The image is the raw time-domain waveform of a rolling-element bearing's vibration signal. Based on the visible evidence, which condition applies: normal, inner_race, outer_race, ball?
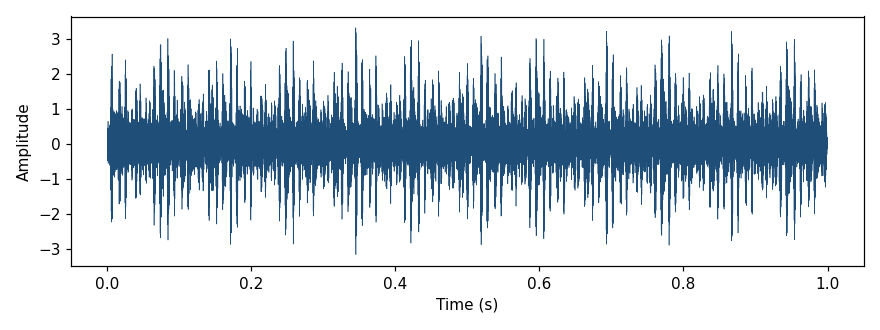
Answer: outer_race